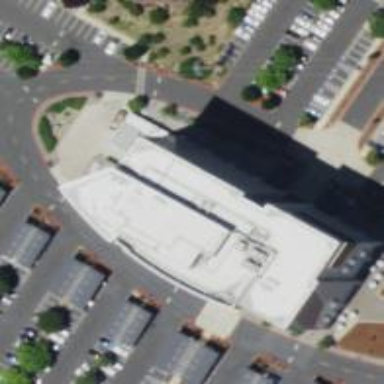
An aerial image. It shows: Government office.